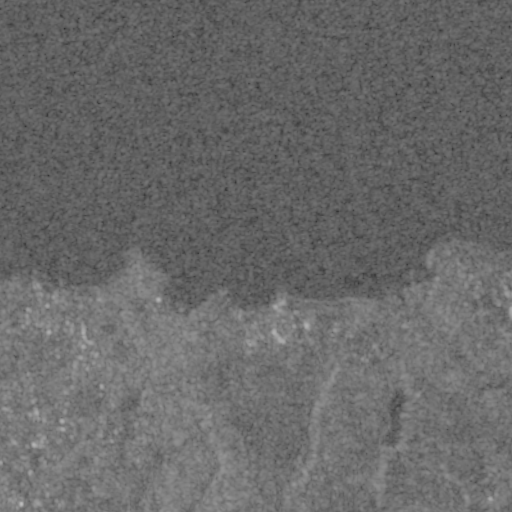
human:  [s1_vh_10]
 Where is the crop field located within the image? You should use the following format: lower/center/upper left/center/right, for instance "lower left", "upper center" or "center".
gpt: The crop field is located in the lower right of the image.
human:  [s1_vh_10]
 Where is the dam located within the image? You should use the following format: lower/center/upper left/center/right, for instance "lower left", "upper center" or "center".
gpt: The dam is located in the lower right of the image.
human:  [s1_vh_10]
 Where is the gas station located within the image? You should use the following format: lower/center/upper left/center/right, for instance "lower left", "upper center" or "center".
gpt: The gas station is located in the lower left of the image.
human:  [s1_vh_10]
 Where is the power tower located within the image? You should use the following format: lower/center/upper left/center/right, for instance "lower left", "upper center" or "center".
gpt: The power tower is located in the lower right of the image.
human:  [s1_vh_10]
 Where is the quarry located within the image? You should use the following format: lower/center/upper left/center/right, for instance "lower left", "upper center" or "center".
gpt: The quarry is located in the lower center of the image.
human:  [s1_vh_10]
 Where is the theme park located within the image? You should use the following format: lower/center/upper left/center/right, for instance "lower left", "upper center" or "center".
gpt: The theme park is located in the center of the image.
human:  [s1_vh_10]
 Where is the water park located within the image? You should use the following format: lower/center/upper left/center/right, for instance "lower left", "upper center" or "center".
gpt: The water park is located in the center of the image.
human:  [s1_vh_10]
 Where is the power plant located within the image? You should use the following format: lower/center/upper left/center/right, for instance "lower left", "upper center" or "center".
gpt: There is no power plant in the image.

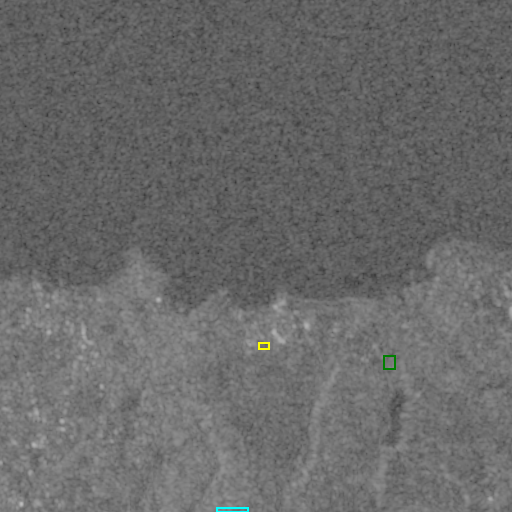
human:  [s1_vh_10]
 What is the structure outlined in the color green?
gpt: The structure outlined in green is a crop field.
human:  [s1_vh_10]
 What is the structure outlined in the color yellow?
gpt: The structure outlined in yellow is a parking lot.
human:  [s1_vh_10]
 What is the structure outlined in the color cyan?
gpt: The structure outlined in cyan is a quarry.
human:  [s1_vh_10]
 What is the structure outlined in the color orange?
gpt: There is no orange outline.